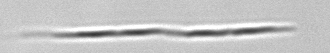
Label: Pseudo-nitzschia